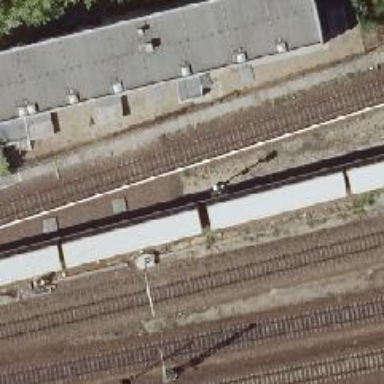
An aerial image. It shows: Railway signal.